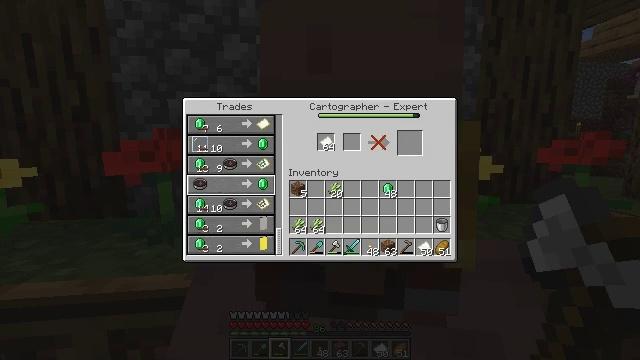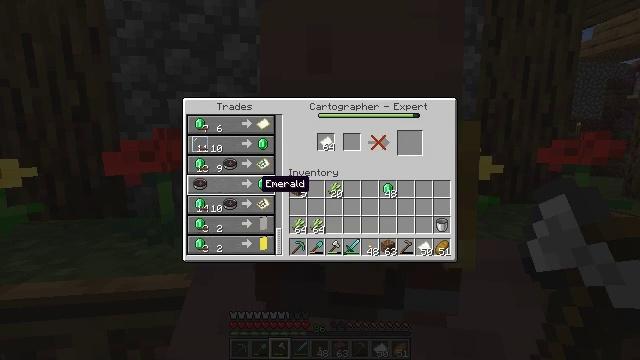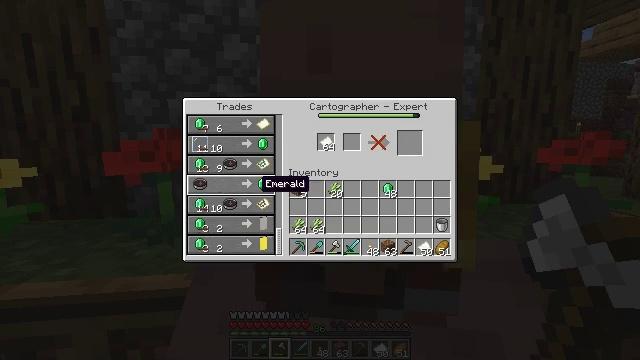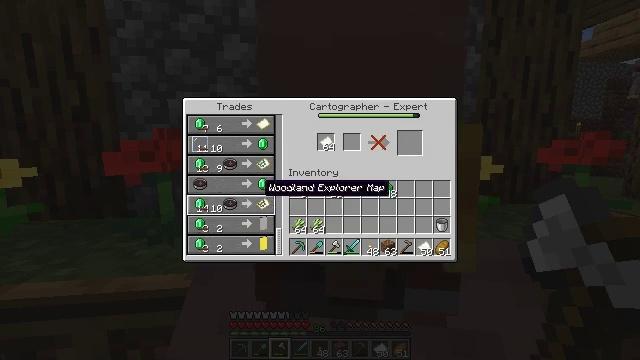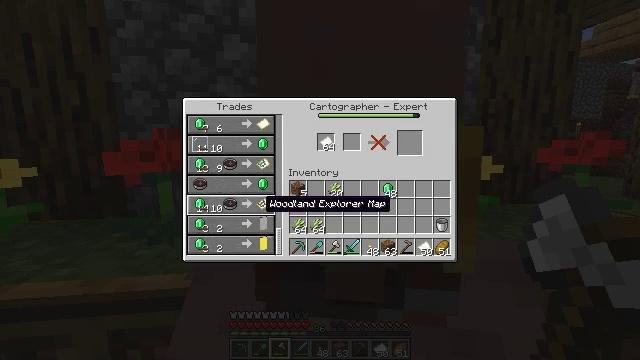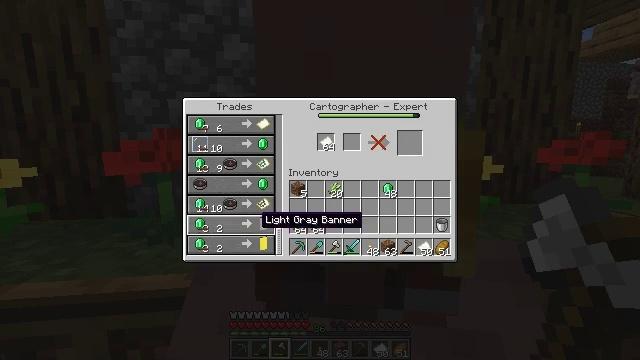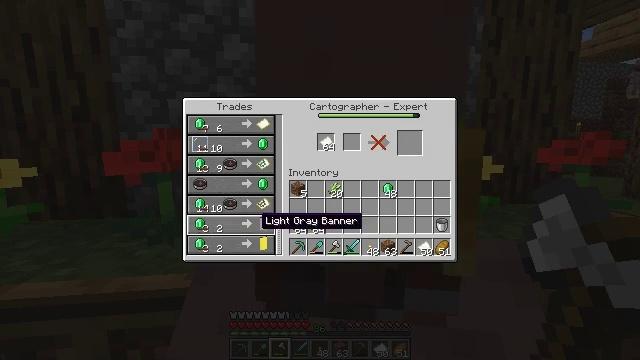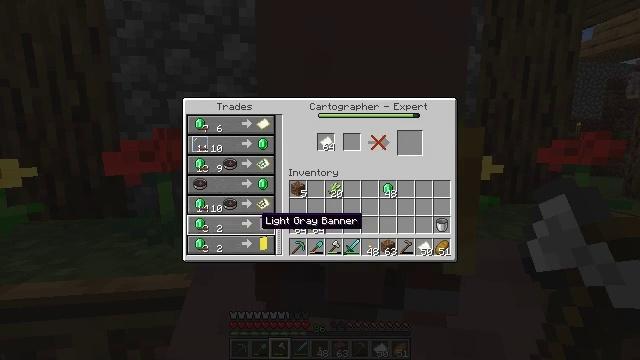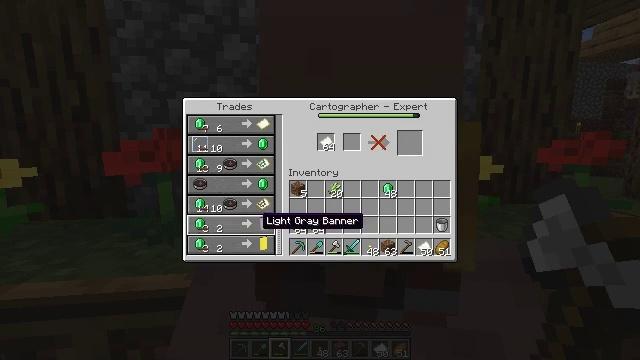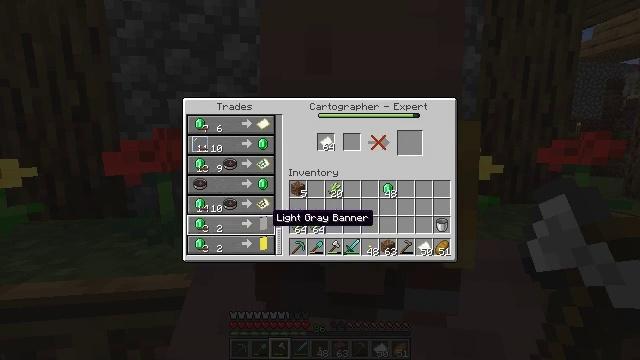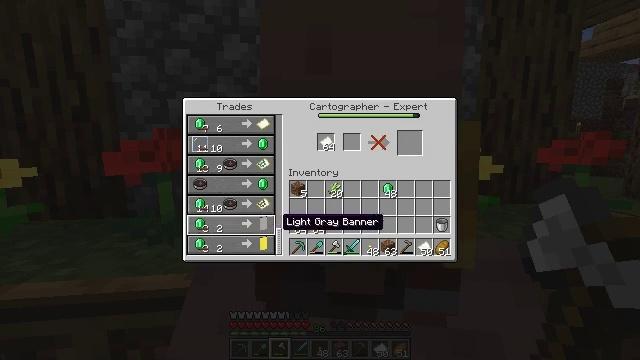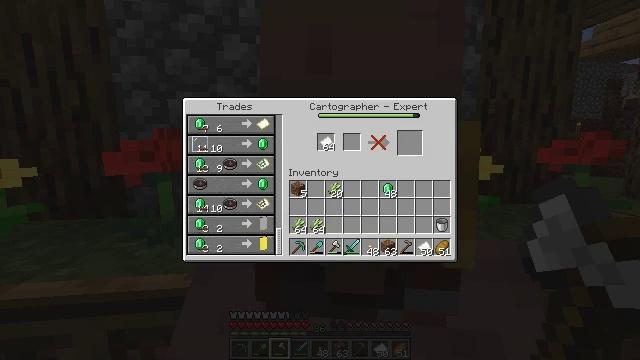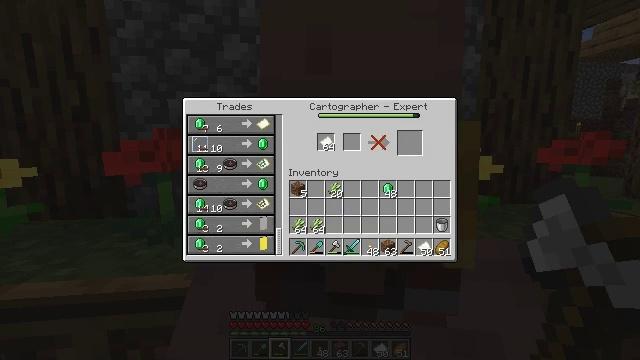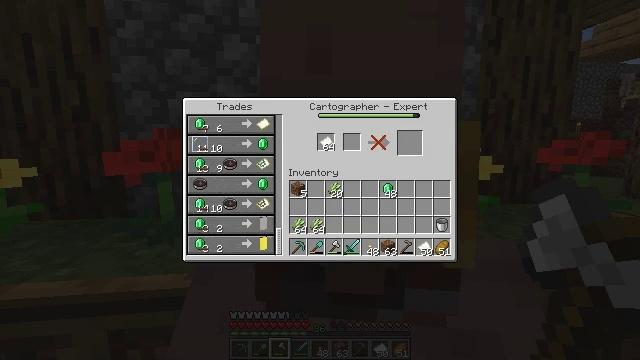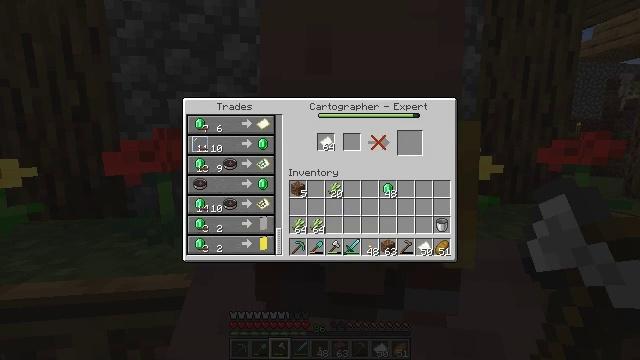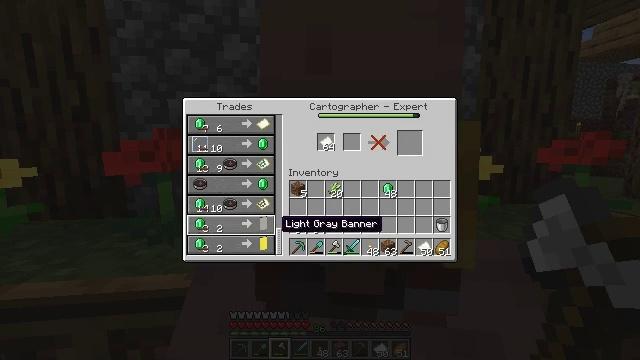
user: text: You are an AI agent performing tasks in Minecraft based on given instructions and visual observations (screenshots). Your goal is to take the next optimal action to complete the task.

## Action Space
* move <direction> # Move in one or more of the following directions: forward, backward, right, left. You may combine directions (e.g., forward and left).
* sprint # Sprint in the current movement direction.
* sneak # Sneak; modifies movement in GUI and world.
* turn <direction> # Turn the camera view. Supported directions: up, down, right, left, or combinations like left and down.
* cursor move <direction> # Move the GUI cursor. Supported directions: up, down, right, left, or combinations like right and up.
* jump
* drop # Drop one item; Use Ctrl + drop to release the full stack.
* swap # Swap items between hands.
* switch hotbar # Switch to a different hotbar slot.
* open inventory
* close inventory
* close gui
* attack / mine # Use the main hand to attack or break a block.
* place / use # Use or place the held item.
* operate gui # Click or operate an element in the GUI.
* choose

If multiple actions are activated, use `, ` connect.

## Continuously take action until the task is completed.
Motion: motion action
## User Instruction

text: Mine the sugar cane near rivers.
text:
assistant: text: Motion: no_op
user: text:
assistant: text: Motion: no_op
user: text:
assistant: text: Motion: no_op
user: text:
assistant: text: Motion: cursor move down
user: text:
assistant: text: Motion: cursor move down
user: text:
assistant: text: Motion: no_op
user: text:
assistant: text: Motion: no_op
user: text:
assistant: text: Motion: no_op
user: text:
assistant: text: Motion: cursor move right
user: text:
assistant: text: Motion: cursor move right
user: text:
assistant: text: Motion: no_op
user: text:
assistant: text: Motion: no_op
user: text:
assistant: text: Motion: no_op
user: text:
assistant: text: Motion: no_op
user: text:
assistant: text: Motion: no_op
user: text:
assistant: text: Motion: no_op
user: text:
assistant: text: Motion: no_op
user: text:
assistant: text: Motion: no_op
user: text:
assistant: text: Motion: no_op
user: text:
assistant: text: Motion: no_op
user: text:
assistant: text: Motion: no_op
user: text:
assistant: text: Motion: no_op
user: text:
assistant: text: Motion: no_op
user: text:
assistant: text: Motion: cursor move right
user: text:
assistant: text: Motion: no_op
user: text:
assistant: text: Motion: no_op
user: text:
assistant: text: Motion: no_op
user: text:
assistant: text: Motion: no_op
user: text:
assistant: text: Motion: no_op
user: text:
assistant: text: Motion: no_op